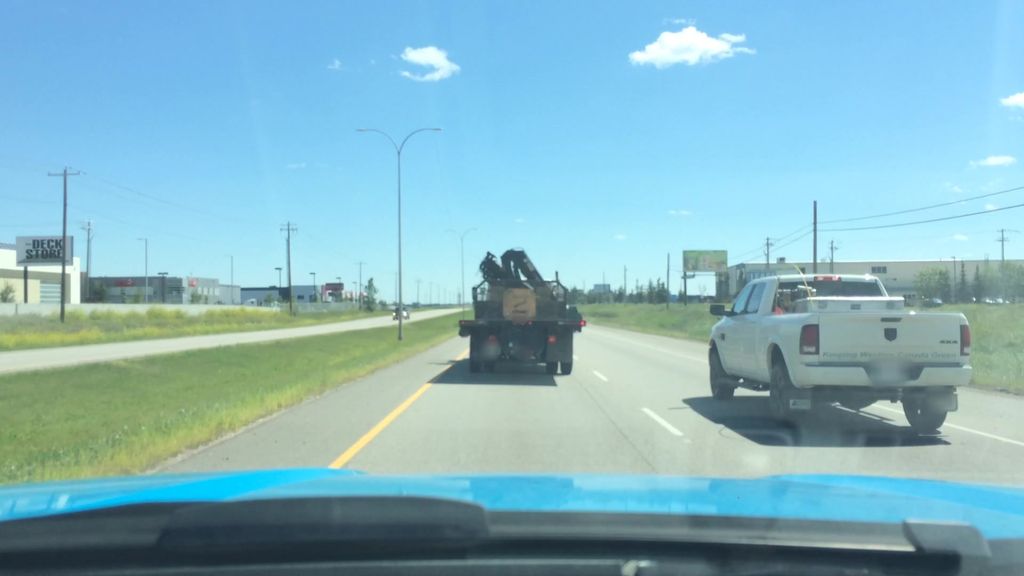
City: calgary